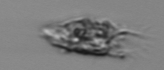
Label: Tintinnopsis